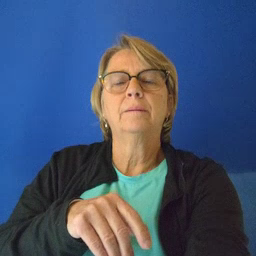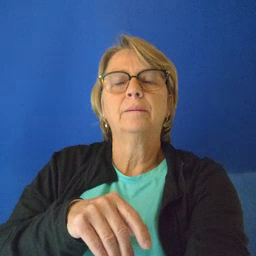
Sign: dad